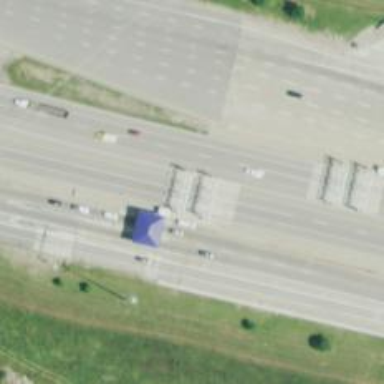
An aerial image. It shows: Toll gantry on the road.